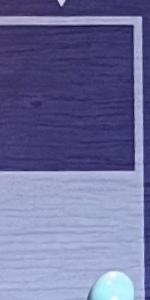
Label: Empty